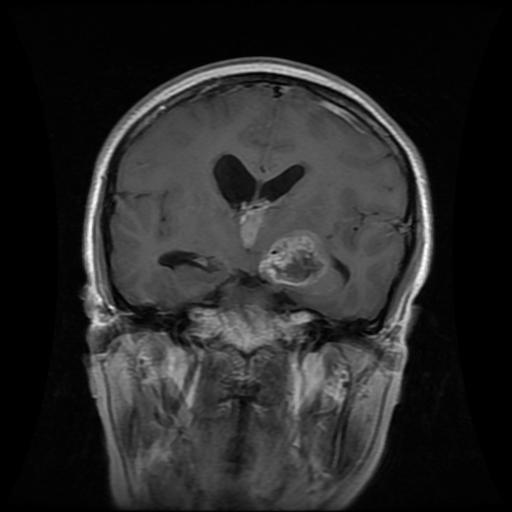
Label: glioma